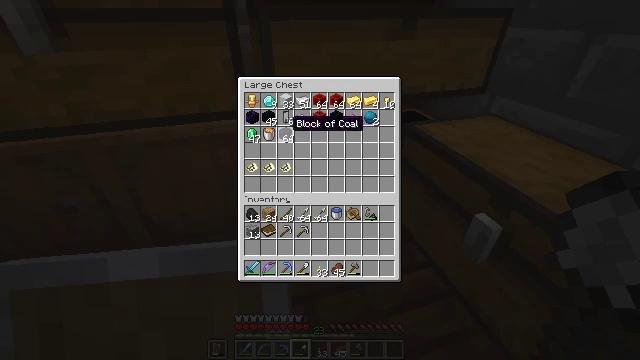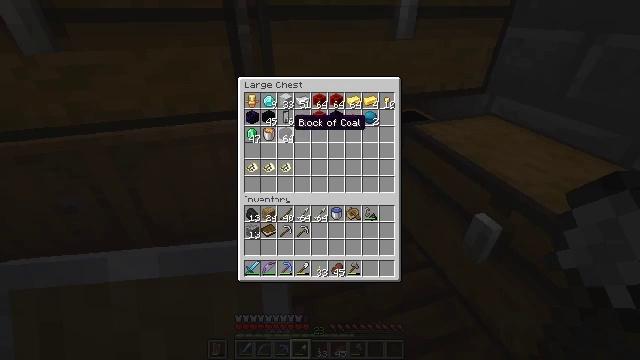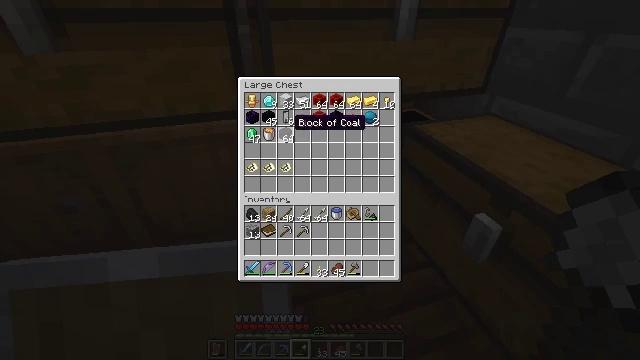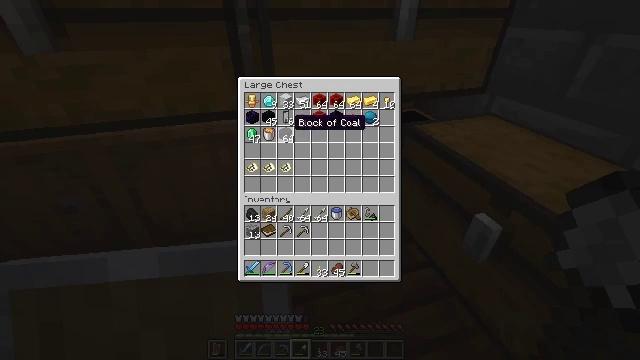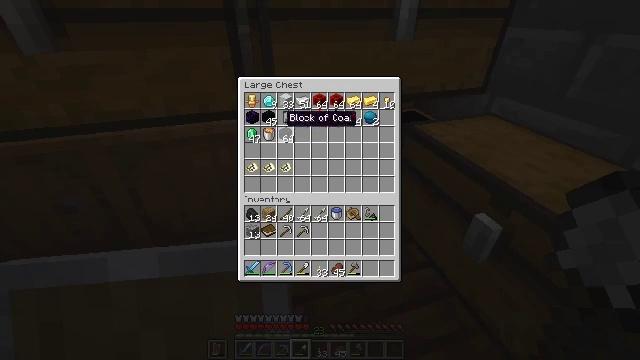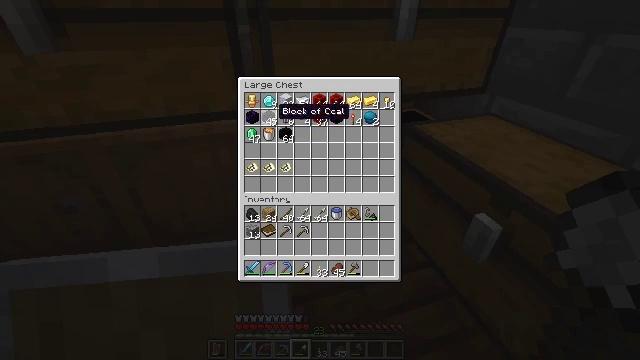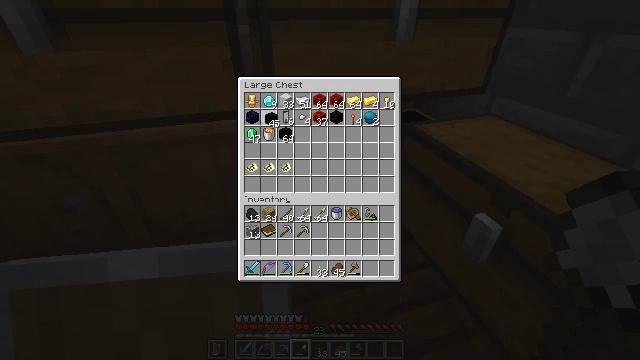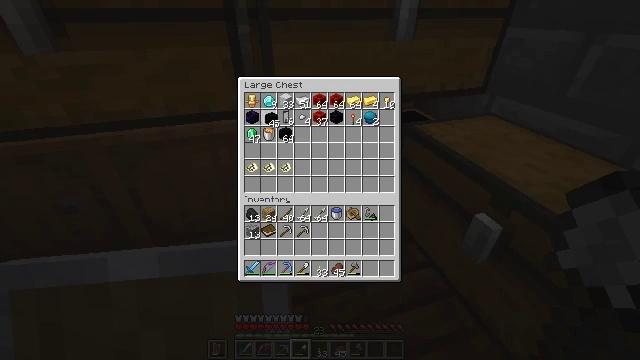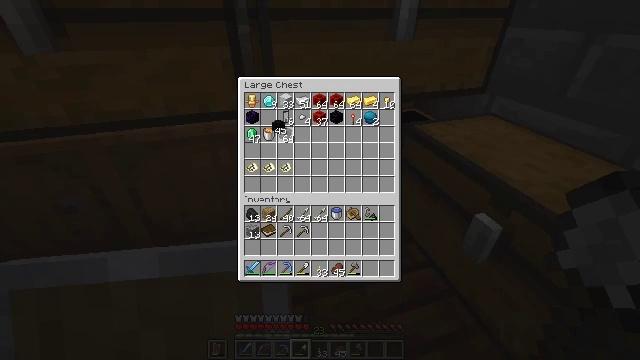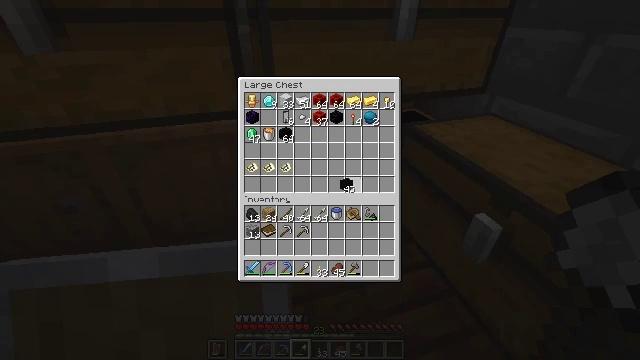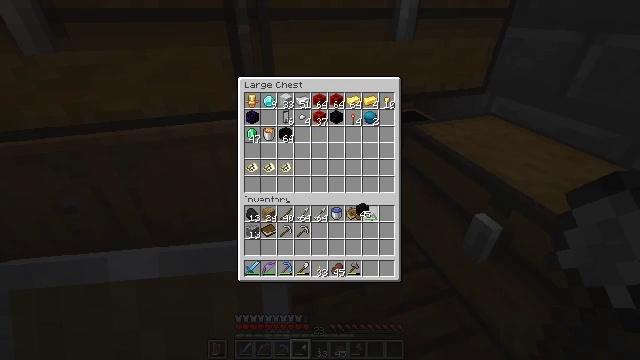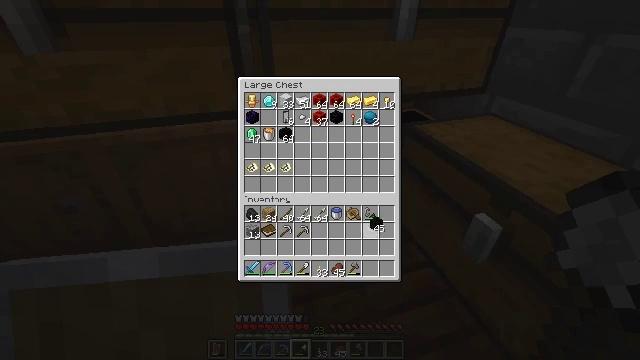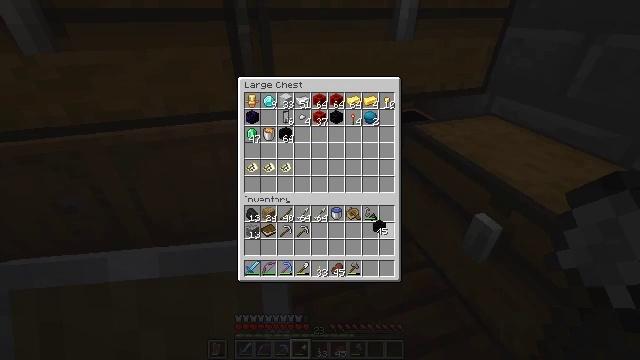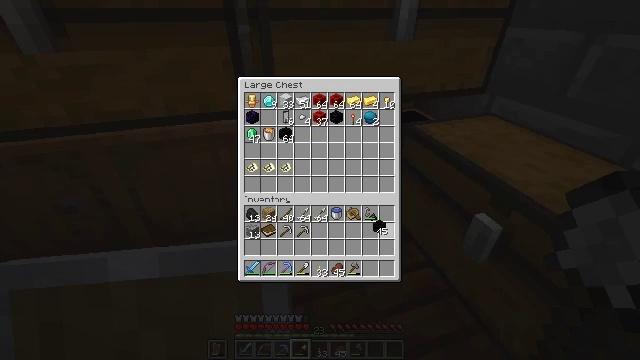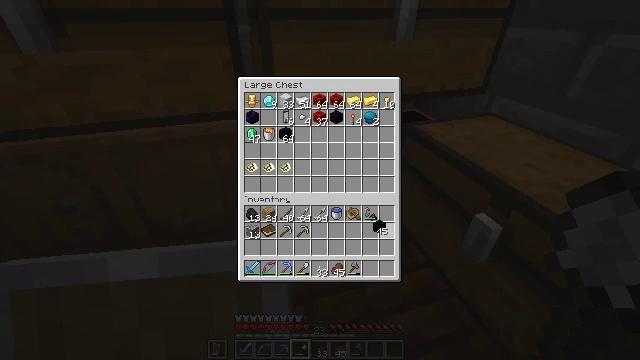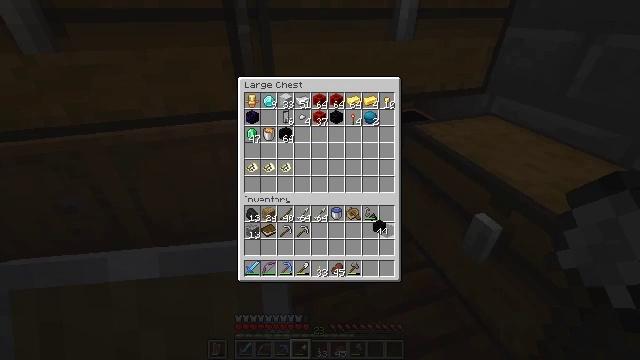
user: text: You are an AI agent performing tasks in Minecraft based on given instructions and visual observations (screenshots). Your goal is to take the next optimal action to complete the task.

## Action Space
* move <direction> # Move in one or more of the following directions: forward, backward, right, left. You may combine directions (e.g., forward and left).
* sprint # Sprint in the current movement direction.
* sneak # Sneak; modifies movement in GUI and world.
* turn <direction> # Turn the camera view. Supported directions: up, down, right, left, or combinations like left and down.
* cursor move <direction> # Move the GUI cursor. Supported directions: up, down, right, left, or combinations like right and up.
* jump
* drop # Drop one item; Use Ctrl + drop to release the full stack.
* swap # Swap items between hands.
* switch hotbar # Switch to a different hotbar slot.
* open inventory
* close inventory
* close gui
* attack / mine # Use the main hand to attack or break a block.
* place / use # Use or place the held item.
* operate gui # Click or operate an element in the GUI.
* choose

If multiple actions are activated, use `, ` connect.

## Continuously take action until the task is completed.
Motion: motion action
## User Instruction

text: Craft coal.
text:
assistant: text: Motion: no_op
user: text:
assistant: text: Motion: no_op
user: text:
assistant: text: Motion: no_op
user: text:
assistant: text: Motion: cursor move left
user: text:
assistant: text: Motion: cursor move left and up
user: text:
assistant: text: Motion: operate gui
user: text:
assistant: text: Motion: operate gui
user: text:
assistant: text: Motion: cursor move right and down
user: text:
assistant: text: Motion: cursor move right and down
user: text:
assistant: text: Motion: cursor move right and down
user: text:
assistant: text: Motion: cursor move right and down
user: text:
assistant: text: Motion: no_op
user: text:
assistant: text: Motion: no_op
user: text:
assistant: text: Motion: choose
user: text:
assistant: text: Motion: no_op
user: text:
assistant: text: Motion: no_op
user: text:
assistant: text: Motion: no_op
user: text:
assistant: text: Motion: choose
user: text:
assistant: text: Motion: choose
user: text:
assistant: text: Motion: no_op
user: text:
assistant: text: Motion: no_op
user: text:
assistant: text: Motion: no_op
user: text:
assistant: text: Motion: choose
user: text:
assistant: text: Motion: choose
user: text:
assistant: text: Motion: no_op
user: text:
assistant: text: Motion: no_op
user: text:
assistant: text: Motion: no_op
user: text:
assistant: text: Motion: cursor move left and up
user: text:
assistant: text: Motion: cursor move up
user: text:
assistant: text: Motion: no_op